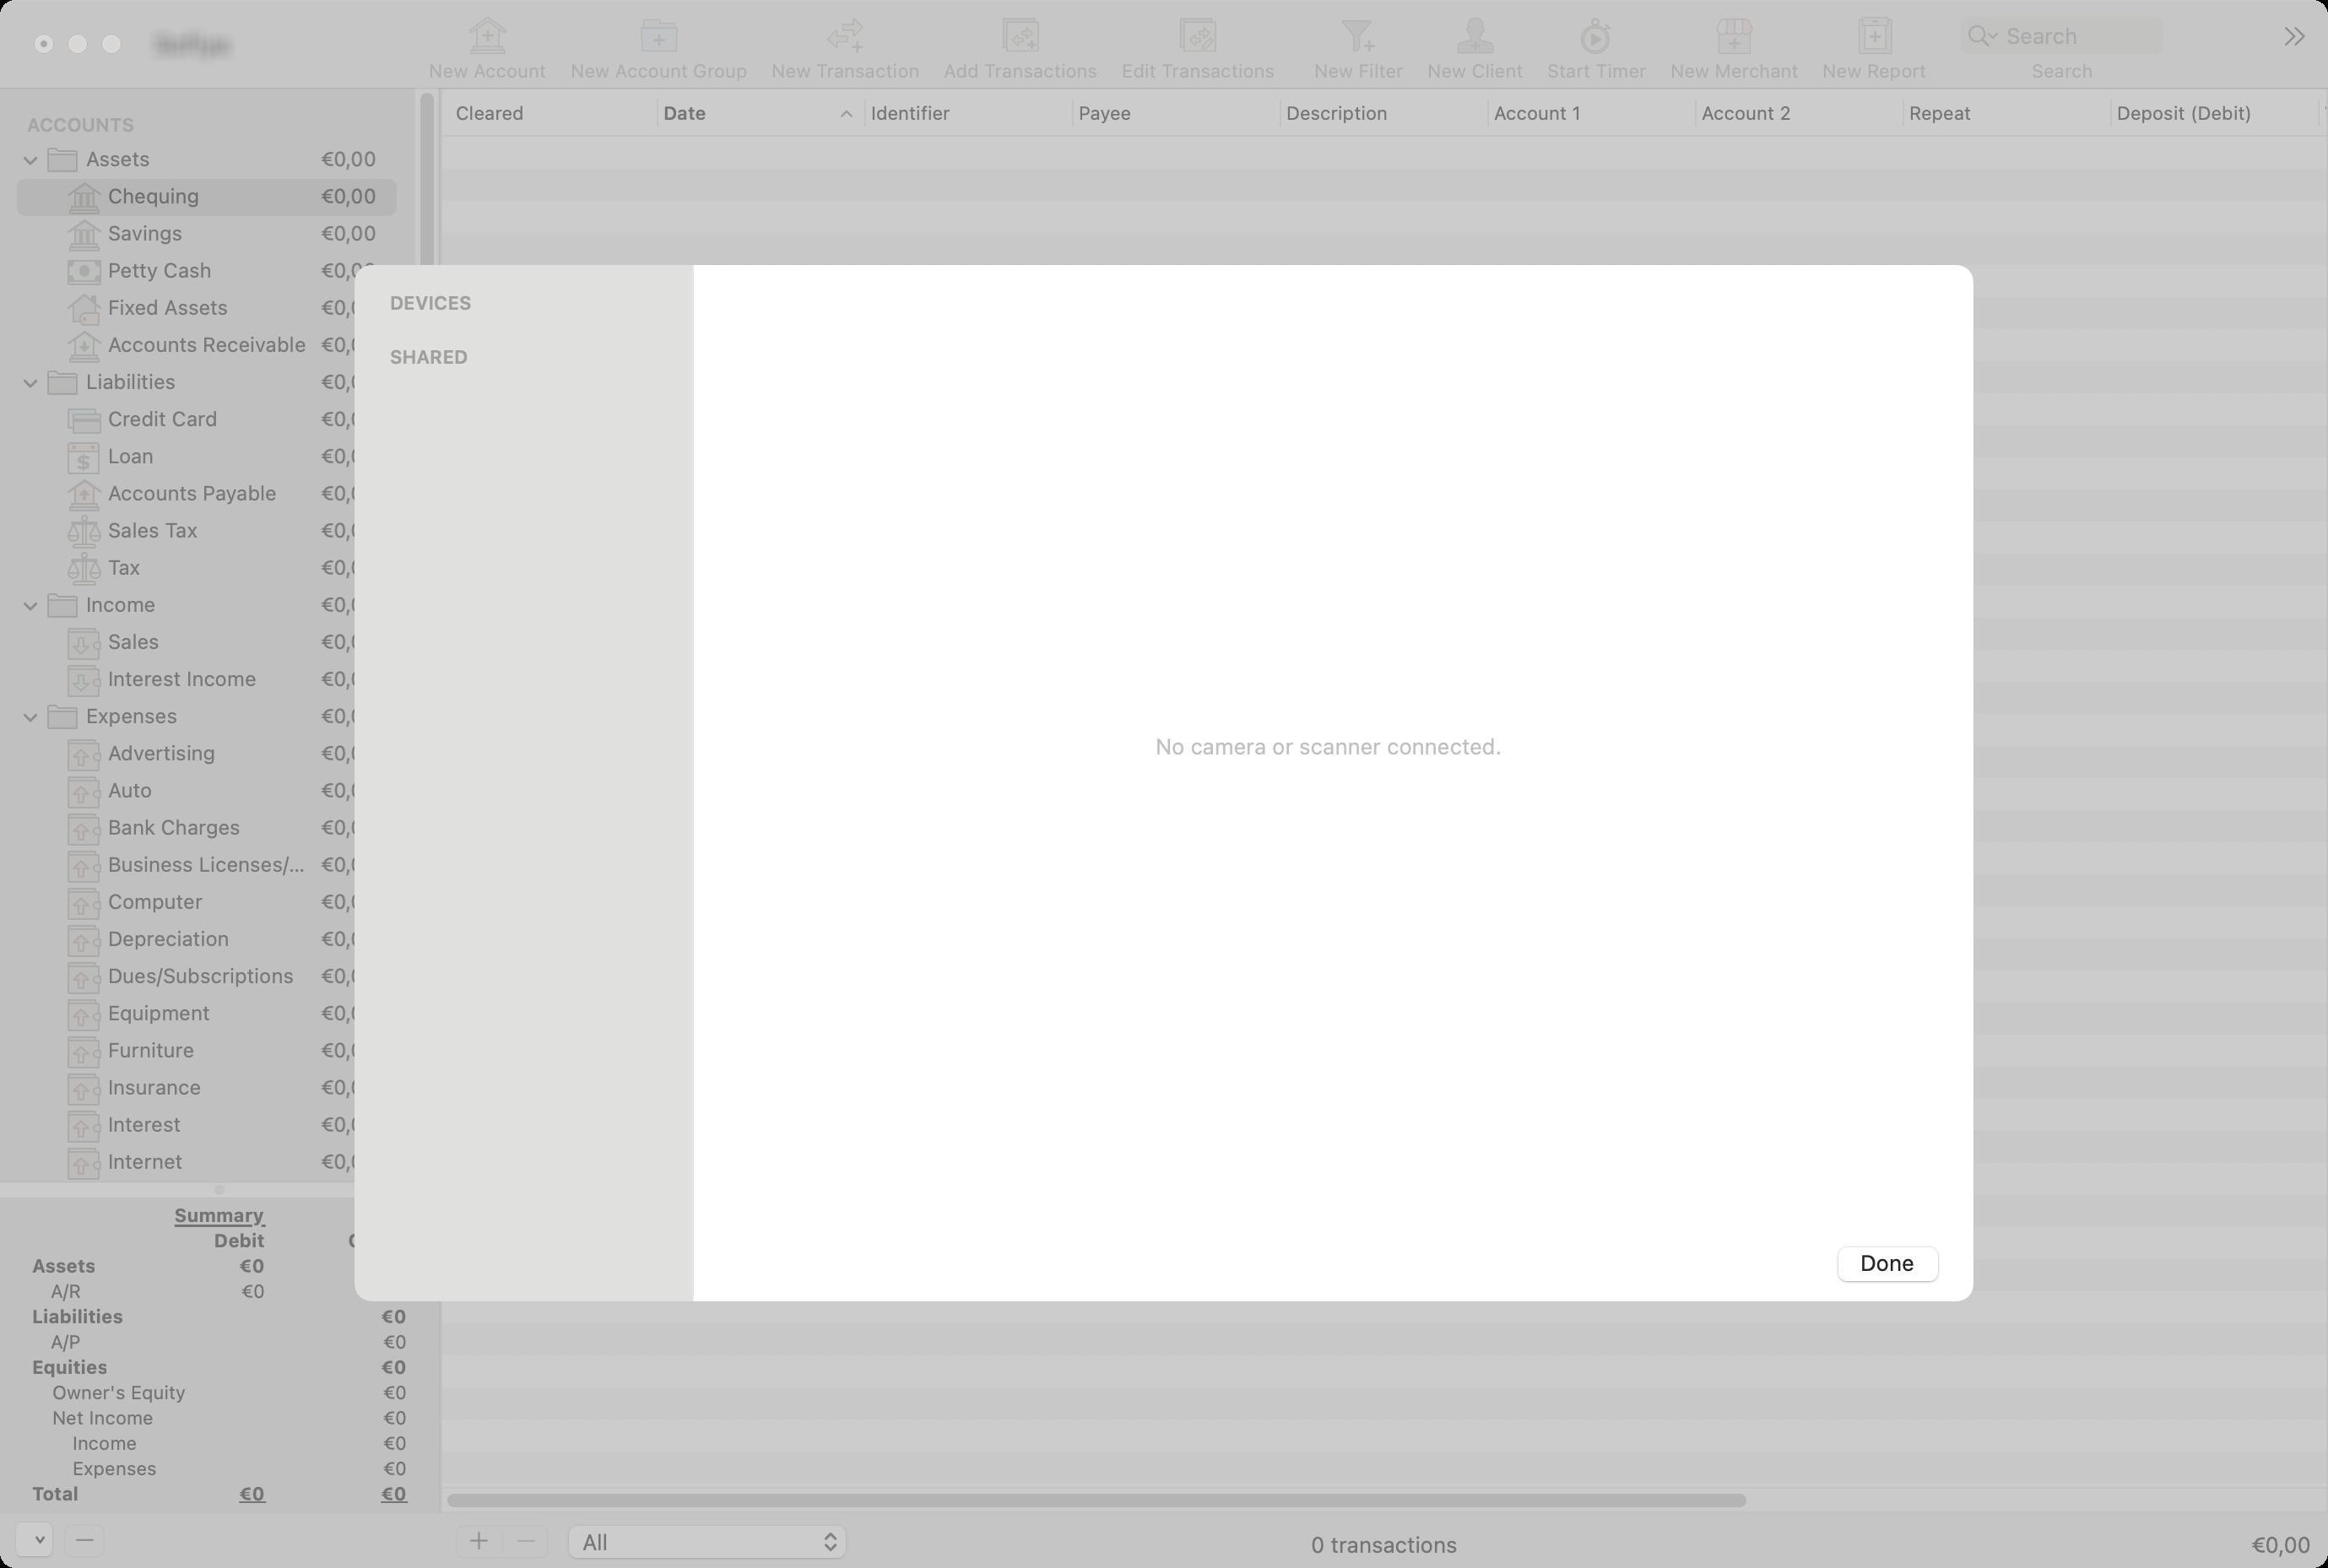
Accessibility tree:
{"name": "[name]", "role": "AXWindow", "description": null, "role_description": "standard window", "value": null, "position": "284.00;55.00", "size": "1379;929", "children": [{"name": "", "role": "AXMenuButton", "description": null, "role_description": "menu button", "value": null, "position": "8.00;901.00", "size": "26;25", "children": []}, {"name": "", "role": "AXButton", "description": "remove", "role_description": "button", "value": null, "position": "37.00;901.00", "size": "26;25", "children": []}, {"name": null, "role": "AXSplitGroup", "description": null, "role_description": "split group", "value": null, "position": "0.00;52.00", "size": "1379;845", "children": [{"name": null, "role": "AXSplitGroup", "description": null, "role_description": "split group", "value": null, "position": "0.00;52.00", "size": "260;845", "children": [{"name": null, "role": "AXScrollArea", "description": null, "role_description": "scroll area", "value": null, "position": "0.00;52.00", "size": "260;648", "children": [{"name": null, "role": "AXOutline", "description": null, "role_description": "outline", "value": null, "position": "0.00;52.00", "size": "245;1493", "children": [{"name": null, "role": "AXRow", "description": null, "role_description": "outline row", "value": null, "position": "0.00;62.00", "size": "245;22", "children": [{"name": null, "role": "AXCell", "description": null, "role_description": "cell", "value": null, "position": "10.00;62.00", "size": "225;22", "children": [{"name": null, "role": "AXStaticText", "description": null, "role_description": "text", "value": "ACCOUNTS", "position": "14.00;62.00", "size": "229;22", "children": []}]}]}, {"name": null, "role": "AXRow", "description": null, "role_description": "outline row", "value": null, "position": "0.00;84.00", "size": "245;22", "children": [{"name": null, "role": "AXCell", "description": null, "role_description": "cell", "value": null, "position": "10.00;84.00", "size": "225;22", "children": [{"name": null, "role": "AXImage", "description": "", "role_description": "image", "value": null, "position": "27.00;85.00", "size": "20;20", "children": []}, {"name": null, "role": "AXStaticText", "description": null, "role_description": "text", "value": "Assets", "position": "49.00;86.50", "size": "138;17", "children": []}, {"name": null, "role": "AXStaticText", "description": null, "role_description": "text", "value": "€0,00", "position": "187.14;86.50", "size": "38;17", "children": []}, {"name": null, "role": "AXDisclosureTriangle", "description": null, "role_description": "disclosure triangle", "value": 1, "position": "12.00;84.00", "size": "13;22", "children": []}]}]}, {"name": null, "role": "AXRow", "description": null, "role_description": "outline row", "value": null, "position": "0.00;106.00", "size": "245;22", "children": [{"name": null, "role": "AXCell", "description": null, "role_description": "cell", "value": null, "position": "10.00;106.00", "size": "225;22", "children": [{"name": null, "role": "AXImage", "description": "Bank", "role_description": "image", "value": null, "position": "40.00;107.00", "size": "20;20", "children": []}, {"name": null, "role": "AXStaticText", "description": null, "role_description": "text", "value": "Chequing", "position": "62.00;108.50", "size": "125;17", "children": []}, {"name": null, "role": "AXStaticText", "description": null, "role_description": "text", "value": "€0,00", "position": "187.14;108.50", "size": "38;17", "children": []}]}]}, {"name": null, "role": "AXRow", "description": null, "role_description": "outline row", "value": null, "position": "0.00;128.00", "size": "245;22", "children": [{"name": null, "role": "AXCell", "description": null, "role_description": "cell", "value": null, "position": "10.00;128.00", "size": "225;22", "children": [{"name": null, "role": "AXImage", "description": "Bank", "role_description": "image", "value": null, "position": "40.00;129.00", "size": "20;20", "children": []}, {"name": null, "role": "AXStaticText", "description": null, "role_description": "text", "value": "Savings", "position": "62.00;130.50", "size": "125;17", "children": []}, {"name": null, "role": "AXStaticText", "description": null, "role_description": "text", "value": "€0,00", "position": "187.14;130.50", "size": "38;17", "children": []}]}]}, {"name": null, "role": "AXRow", "description": null, "role_description": "outline row", "value": null, "position": "0.00;150.00", "size": "245;22", "children": [{"name": null, "role": "AXCell", "description": null, "role_description": "cell", "value": null, "position": "10.00;150.00", "size": "225;22", "children": [{"name": null, "role": "AXImage", "description": "Cash", "role_description": "image", "value": null, "position": "40.00;151.00", "size": "20;20", "children": []}, {"name": null, "role": "AXStaticText", "description": null, "role_description": "text", "value": "Petty Cash", "position": "62.00;152.50", "size": "125;17", "children": []}, {"name": null, "role": "AXStaticText", "description": null, "role_description": "text", "value": "€0,00", "position": "187.14;152.50", "size": "38;17", "children": []}]}]}, {"name": null, "role": "AXRow", "description": null, "role_description": "outline row", "value": null, "position": "0.00;172.00", "size": "245;22", "children": [{"name": null, "role": "AXCell", "description": null, "role_description": "cell", "value": null, "position": "10.00;172.00", "size": "225;22", "children": [{"name": null, "role": "AXImage", "description": "FixedAsset", "role_description": "image", "value": null, "position": "40.00;173.00", "size": "20;20", "children": []}, {"name": null, "role": "AXStaticText", "description": null, "role_description": "text", "value": "Fixed Assets", "position": "62.00;174.50", "size": "125;17", "children": []}, {"name": null, "role": "AXStaticText", "description": null, "role_description": "text", "value": "€0,00", "position": "187.14;174.50", "size": "38;17", "children": []}]}]}, {"name": null, "role": "AXRow", "description": null, "role_description": "outline row", "value": null, "position": "0.00;194.00", "size": "245;22", "children": [{"name": null, "role": "AXCell", "description": null, "role_description": "cell", "value": null, "position": "10.00;194.00", "size": "225;22", "children": [{"name": null, "role": "AXImage", "description": "AccountsReceivable", "role_description": "image", "value": null, "position": "40.00;195.00", "size": "20;20", "children": []}, {"name": null, "role": "AXStaticText", "description": null, "role_description": "text", "value": "Accounts Receivable", "position": "62.00;196.50", "size": "125;17", "children": []}, {"name": null, "role": "AXStaticText", "description": null, "role_description": "text", "value": "€0,00", "position": "187.14;196.50", "size": "38;17", "children": []}]}]}, {"name": null, "role": "AXRow", "description": null, "role_description": "outline row", "value": null, "position": "0.00;216.00", "size": "245;22", "children": [{"name": null, "role": "AXCell", "description": null, "role_description": "cell", "value": null, "position": "10.00;216.00", "size": "225;22", "children": [{"name": null, "role": "AXImage", "description": "", "role_description": "image", "value": null, "position": "27.00;217.00", "size": "20;20", "children": []}, {"name": null, "role": "AXStaticText", "description": null, "role_description": "text", "value": "Liabilities", "position": "49.00;218.50", "size": "138;17", "children": []}, {"name": null, "role": "AXStaticText", "description": null, "role_description": "text", "value": "€0,00", "position": "187.14;218.50", "size": "38;17", "children": []}, {"name": null, "role": "AXDisclosureTriangle", "description": null, "role_description": "disclosure triangle", "value": 1, "position": "12.00;216.00", "size": "13;22", "children": []}]}]}, {"name": null, "role": "AXRow", "description": null, "role_description": "outline row", "value": null, "position": "0.00;238.00", "size": "245;22", "children": [{"name": null, "role": "AXCell", "description": null, "role_description": "cell", "value": null, "position": "10.00;238.00", "size": "225;22", "children": [{"name": null, "role": "AXImage", "description": "CreditCard", "role_description": "image", "value": null, "position": "40.00;239.00", "size": "20;20", "children": []}, {"name": null, "role": "AXStaticText", "description": null, "role_description": "text", "value": "Credit Card", "position": "62.00;240.50", "size": "125;17", "children": []}, {"name": null, "role": "AXStaticText", "description": null, "role_description": "text", "value": "€0,00", "position": "187.14;240.50", "size": "38;17", "children": []}]}]}, {"name": null, "role": "AXRow", "description": null, "role_description": "outline row", "value": null, "position": "0.00;260.00", "size": "245;22", "children": [{"name": null, "role": "AXCell", "description": null, "role_description": "cell", "value": null, "position": "10.00;260.00", "size": "225;22", "children": [{"name": null, "role": "AXImage", "description": "Loan", "role_description": "image", "value": null, "position": "40.00;261.00", "size": "20;20", "children": []}, {"name": null, "role": "AXStaticText", "description": null, "role_description": "text", "value": "Loan", "position": "62.00;262.50", "size": "125;17", "children": []}, {"name": null, "role": "AXStaticText", "description": null, "role_description": "text", "value": "€0,00", "position": "187.14;262.50", "size": "38;17", "children": []}]}]}, {"name": null, "role": "AXRow", "description": null, "role_description": "outline row", "value": null, "position": "0.00;282.00", "size": "245;22", "children": [{"name": null, "role": "AXCell", "description": null, "role_description": "cell", "value": null, "position": "10.00;282.00", "size": "225;22", "children": [{"name": null, "role": "AXImage", "description": "AccountsPayable", "role_description": "image", "value": null, "position": "40.00;283.00", "size": "20;20", "children": []}, {"name": null, "role": "AXStaticText", "description": null, "role_description": "text", "value": "Accounts Payable", "position": "62.00;284.50", "size": "125;17", "children": []}, {"name": null, "role": "AXStaticText", "description": null, "role_description": "text", "value": "€0,00", "position": "187.14;284.50", "size": "38;17", "children": []}]}]}, {"name": null, "role": "AXRow", "description": null, "role_description": "outline row", "value": null, "position": "0.00;304.00", "size": "245;22", "children": [{"name": null, "role": "AXCell", "description": null, "role_description": "cell", "value": null, "position": "10.00;304.00", "size": "225;22", "children": [{"name": null, "role": "AXImage", "description": "Tax", "role_description": "image", "value": null, "position": "40.00;305.00", "size": "20;20", "children": []}, {"name": null, "role": "AXStaticText", "description": null, "role_description": "text", "value": "Sales Tax", "position": "62.00;306.50", "size": "125;17", "children": []}, {"name": null, "role": "AXStaticText", "description": null, "role_description": "text", "value": "€0,00", "position": "187.14;306.50", "size": "38;17", "children": []}]}]}, {"name": null, "role": "AXRow", "description": null, "role_description": "outline row", "value": null, "position": "0.00;326.00", "size": "245;22", "children": [{"name": null, "role": "AXCell", "description": null, "role_description": "cell", "value": null, "position": "10.00;326.00", "size": "225;22", "children": [{"name": null, "role": "AXImage", "description": "Tax", "role_description": "image", "value": null, "position": "40.00;327.00", "size": "20;20", "children": []}, {"name": null, "role": "AXStaticText", "description": null, "role_description": "text", "value": "Tax", "position": "62.00;328.50", "size": "125;17", "children": []}, {"name": null, "role": "AXStaticText", "description": null, "role_description": "text", "value": "€0,00", "position": "187.14;328.50", "size": "38;17", "children": []}]}]}, {"name": null, "role": "AXRow", "description": null, "role_description": "outline row", "value": null, "position": "0.00;348.00", "size": "245;22", "children": [{"name": null, "role": "AXCell", "description": null, "role_description": "cell", "value": null, "position": "10.00;348.00", "size": "225;22", "children": [{"name": null, "role": "AXImage", "description": "", "role_description": "image", "value": null, "position": "27.00;349.00", "size": "20;20", "children": []}, {"name": null, "role": "AXStaticText", "description": null, "role_description": "text", "value": "Income", "position": "49.00;350.50", "size": "138;17", "children": []}, {"name": null, "role": "AXStaticText", "description": null, "role_description": "text", "value": "€0,00", "position": "187.14;350.50", "size": "38;17", "children": []}, {"name": null, "role": "AXDisclosureTriangle", "description": null, "role_description": "disclosure triangle", "value": 1, "position": "12.00;348.00", "size": "13;22", "children": []}]}]}, {"name": null, "role": "AXRow", "description": null, "role_description": "outline row", "value": null, "position": "0.00;370.00", "size": "245;22", "children": [{"name": null, "role": "AXCell", "description": null, "role_description": "cell", "value": null, "position": "10.00;370.00", "size": "225;22", "children": [{"name": null, "role": "AXImage", "description": "Income", "role_description": "image", "value": null, "position": "40.00;371.00", "size": "20;20", "children": []}, {"name": null, "role": "AXStaticText", "description": null, "role_description": "text", "value": "Sales", "position": "62.00;372.50", "size": "125;17", "children": []}, {"name": null, "role": "AXStaticText", "description": null, "role_description": "text", "value": "€0,00", "position": "187.14;372.50", "size": "38;17", "children": []}]}]}, {"name": null, "role": "AXRow", "description": null, "role_description": "outline row", "value": null, "position": "0.00;392.00", "size": "245;22", "children": [{"name": null, "role": "AXCell", "description": null, "role_description": "cell", "value": null, "position": "10.00;392.00", "size": "225;22", "children": [{"name": null, "role": "AXImage", "description": "Income", "role_description": "image", "value": null, "position": "40.00;393.00", "size": "20;20", "children": []}, {"name": null, "role": "AXStaticText", "description": null, "role_description": "text", "value": "Interest Income", "position": "62.00;394.50", "size": "125;17", "children": []}, {"name": null, "role": "AXStaticText", "description": null, "role_description": "text", "value": "€0,00", "position": "187.14;394.50", "size": "38;17", "children": []}]}]}, {"name": null, "role": "AXRow", "description": null, "role_description": "outline row", "value": null, "position": "0.00;414.00", "size": "245;22", "children": [{"name": null, "role": "AXCell", "description": null, "role_description": "cell", "value": null, "position": "10.00;414.00", "size": "225;22", "children": [{"name": null, "role": "AXImage", "description": "", "role_description": "image", "value": null, "position": "27.00;415.00", "size": "20;20", "children": []}, {"name": null, "role": "AXStaticText", "description": null, "role_description": "text", "value": "Expenses", "position": "49.00;416.50", "size": "138;17", "children": []}, {"name": null, "role": "AXStaticText", "description": null, "role_description": "text", "value": "€0,00", "position": "187.14;416.50", "size": "38;17", "children": []}, {"name": null, "role": "AXDisclosureTriangle", "description": null, "role_description": "disclosure triangle", "value": 1, "position": "12.00;414.00", "size": "13;22", "children": []}]}]}, {"name": null, "role": "AXRow", "description": null, "role_description": "outline row", "value": null, "position": "0.00;436.00", "size": "245;22", "children": [{"name": null, "role": "AXCell", "description": null, "role_description": "cell", "value": null, "position": "10.00;436.00", "size": "225;22", "children": [{"name": null, "role": "AXImage", "description": "Expense", "role_description": "image", "value": null, "position": "40.00;437.00", "size": "20;20", "children": []}, {"name": null, "role": "AXStaticText", "description": null, "role_description": "text", "value": "Advertising", "position": "62.00;438.50", "size": "125;17", "children": []}, {"name": null, "role": "AXStaticText", "description": null, "role_description": "text", "value": "€0,00", "position": "187.14;438.50", "size": "38;17", "children": []}]}]}, {"name": null, "role": "AXRow", "description": null, "role_description": "outline row", "value": null, "position": "0.00;458.00", "size": "245;22", "children": [{"name": null, "role": "AXCell", "description": null, "role_description": "cell", "value": null, "position": "10.00;458.00", "size": "225;22", "children": [{"name": null, "role": "AXImage", "description": "Expense", "role_description": "image", "value": null, "position": "40.00;459.00", "size": "20;20", "children": []}, {"name": null, "role": "AXStaticText", "description": null, "role_description": "text", "value": "Auto", "position": "62.00;460.50", "size": "125;17", "children": []}, {"name": null, "role": "AXStaticText", "description": null, "role_description": "text", "value": "€0,00", "position": "187.14;460.50", "size": "38;17", "children": []}]}]}, {"name": null, "role": "AXRow", "description": null, "role_description": "outline row", "value": null, "position": "0.00;480.00", "size": "245;22", "children": [{"name": null, "role": "AXCell", "description": null, "role_description": "cell", "value": null, "position": "10.00;480.00", "size": "225;22", "children": [{"name": null, "role": "AXImage", "description": "Expense", "role_description": "image", "value": null, "position": "40.00;481.00", "size": "20;20", "children": []}, {"name": null, "role": "AXStaticText", "description": null, "role_description": "text", "value": "Bank Charges", "position": "62.00;482.50", "size": "125;17", "children": []}, {"name": null, "role": "AXStaticText", "description": null, "role_description": "text", "value": "€0,00", "position": "187.14;482.50", "size": "38;17", "children": []}]}]}, {"name": null, "role": "AXRow", "description": null, "role_description": "outline row", "value": null, "position": "0.00;502.00", "size": "245;22", "children": [{"name": null, "role": "AXCell", "description": null, "role_description": "cell", "value": null, "position": "10.00;502.00", "size": "225;22", "children": [{"name": null, "role": "AXImage", "description": "Expense", "role_description": "image", "value": null, "position": "40.00;503.00", "size": "20;20", "children": []}, {"name": null, "role": "AXStaticText", "description": null, "role_description": "text", "value": "Business Licenses/Permits", "position": "62.00;504.50", "size": "125;17", "children": []}, {"name": null, "role": "AXStaticText", "description": null, "role_description": "text", "value": "€0,00", "position": "187.14;504.50", "size": "38;17", "children": []}]}]}, {"name": null, "role": "AXRow", "description": null, "role_description": "outline row", "value": null, "position": "0.00;524.00", "size": "245;22", "children": [{"name": null, "role": "AXCell", "description": null, "role_description": "cell", "value": null, "position": "10.00;524.00", "size": "225;22", "children": [{"name": null, "role": "AXImage", "description": "Expense", "role_description": "image", "value": null, "position": "40.00;525.00", "size": "20;20", "children": []}, {"name": null, "role": "AXStaticText", "description": null, "role_description": "text", "value": "Computer", "position": "62.00;526.50", "size": "125;17", "children": []}, {"name": null, "role": "AXStaticText", "description": null, "role_description": "text", "value": "€0,00", "position": "187.14;526.50", "size": "38;17", "children": []}]}]}, {"name": null, "role": "AXRow", "description": null, "role_description": "outline row", "value": null, "position": "0.00;546.00", "size": "245;22", "children": [{"name": null, "role": "AXCell", "description": null, "role_description": "cell", "value": null, "position": "10.00;546.00", "size": "225;22", "children": [{"name": null, "role": "AXImage", "description": "Expense", "role_description": "image", "value": null, "position": "40.00;547.00", "size": "20;20", "children": []}, {"name": null, "role": "AXStaticText", "description": null, "role_description": "text", "value": "Depreciation", "position": "62.00;548.50", "size": "125;17", "children": []}, {"name": null, "role": "AXStaticText", "description": null, "role_description": "text", "value": "€0,00", "position": "187.14;548.50", "size": "38;17", "children": []}]}]}, {"name": null, "role": "AXRow", "description": null, "role_description": "outline row", "value": null, "position": "0.00;568.00", "size": "245;22", "children": [{"name": null, "role": "AXCell", "description": null, "role_description": "cell", "value": null, "position": "10.00;568.00", "size": "225;22", "children": [{"name": null, "role": "AXImage", "description": "Expense", "role_description": "image", "value": null, "position": "40.00;569.00", "size": "20;20", "children": []}, {"name": null, "role": "AXStaticText", "description": null, "role_description": "text", "value": "Dues/Subscriptions", "position": "62.00;570.50", "size": "125;17", "children": []}, {"name": null, "role": "AXStaticText", "description": null, "role_description": "text", "value": "€0,00", "position": "187.14;570.50", "size": "38;17", "children": []}]}]}, {"name": null, "role": "AXRow", "description": null, "role_description": "outline row", "value": null, "position": "0.00;590.00", "size": "245;22", "children": [{"name": null, "role": "AXCell", "description": null, "role_description": "cell", "value": null, "position": "10.00;590.00", "size": "225;22", "children": [{"name": null, "role": "AXImage", "description": "Expense", "role_description": "image", "value": null, "position": "40.00;591.00", "size": "20;20", "children": []}, {"name": null, "role": "AXStaticText", "description": null, "role_description": "text", "value": "Equipment", "position": "62.00;592.50", "size": "125;17", "children": []}, {"name": null, "role": "AXStaticText", "description": null, "role_description": "text", "value": "€0,00", "position": "187.14;592.50", "size": "38;17", "children": []}]}]}, {"name": null, "role": "AXRow", "description": null, "role_description": "outline row", "value": null, "position": "0.00;612.00", "size": "245;22", "children": [{"name": null, "role": "AXCell", "description": null, "role_description": "cell", "value": null, "position": "10.00;612.00", "size": "225;22", "children": [{"name": null, "role": "AXImage", "description": "Expense", "role_description": "image", "value": null, "position": "40.00;613.00", "size": "20;20", "children": []}, {"name": null, "role": "AXStaticText", "description": null, "role_description": "text", "value": "Furniture", "position": "62.00;614.50", "size": "125;17", "children": []}, {"name": null, "role": "AXStaticText", "description": null, "role_description": "text", "value": "€0,00", "position": "187.14;614.50", "size": "38;17", "children": []}]}]}, {"name": null, "role": "AXRow", "description": null, "role_description": "outline row", "value": null, "position": "0.00;634.00", "size": "245;22", "children": [{"name": null, "role": "AXCell", "description": null, "role_description": "cell", "value": null, "position": "10.00;634.00", "size": "225;22", "children": [{"name": null, "role": "AXImage", "description": "Expense", "role_description": "image", "value": null, "position": "40.00;635.00", "size": "20;20", "children": []}, {"name": null, "role": "AXStaticText", "description": null, "role_description": "text", "value": "Insurance", "position": "62.00;636.50", "size": "125;17", "children": []}, {"name": null, "role": "AXStaticText", "description": null, "role_description": "text", "value": "€0,00", "position": "187.14;636.50", "size": "38;17", "children": []}]}]}, {"name": null, "role": "AXRow", "description": null, "role_description": "outline row", "value": null, "position": "0.00;656.00", "size": "245;22", "children": [{"name": null, "role": "AXCell", "description": null, "role_description": "cell", "value": null, "position": "10.00;656.00", "size": "225;22", "children": [{"name": null, "role": "AXImage", "description": "Expense", "role_description": "image", "value": null, "position": "40.00;657.00", "size": "20;20", "children": []}, {"name": null, "role": "AXStaticText", "description": null, "role_description": "text", "value": "Interest", "position": "62.00;658.50", "size": "125;17", "children": []}, {"name": null, "role": "AXStaticText", "description": null, "role_description": "text", "value": "€0,00", "position": "187.14;658.50", "size": "38;17", "children": []}]}]}, {"name": null, "role": "AXRow", "description": null, "role_description": "outline row", "value": null, "position": "0.00;678.00", "size": "245;22", "children": [{"name": null, "role": "AXCell", "description": null, "role_description": "cell", "value": null, "position": "10.00;678.00", "size": "225;22", "children": [{"name": null, "role": "AXImage", "description": "Expense", "role_description": "image", "value": null, "position": "40.00;679.00", "size": "20;20", "children": []}, {"name": null, "role": "AXStaticText", "description": null, "role_description": "text", "value": "Internet", "position": "62.00;680.50", "size": "125;17", "children": []}, {"name": null, "role": "AXStaticText", "description": null, "role_description": "text", "value": "€0,00", "position": "187.14;680.50", "size": "38;17", "children": []}]}]}, {"name": null, "role": "AXRow", "description": null, "role_description": "outline row", "value": null, "position": "0.00;700.00", "size": "245;22", "children": [{"name": null, "role": "AXCell", "description": null, "role_description": "cell", "value": null, "position": "10.00;700.00", "size": "225;22", "children": [{"name": null, "role": "AXImage", "description": "Expense", "role_description": "image", "value": null, "position": "40.00;701.00", "size": "20;20", "children": []}, {"name": null, "role": "AXStaticText", "description": null, "role_description": "text", "value": "Meals/Entertainment", "position": "62.00;702.50", "size": "125;17", "children": []}, {"name": null, "role": "AXStaticText", "description": null, "role_description": "text", "value": "€0,00", "position": "187.14;702.50", "size": "38;17", "children": []}]}]}, {"name": null, "role": "AXRow", "description": null, "role_description": "outline row", "value": null, "position": "0.00;722.00", "size": "245;22", "children": [{"name": null, "role": "AXCell", "description": null, "role_description": "cell", "value": null, "position": "10.00;722.00", "size": "225;22", "children": [{"name": null, "role": "AXImage", "description": "Expense", "role_description": "image", "value": null, "position": "40.00;723.00", "size": "20;20", "children": []}, {"name": null, "role": "AXStaticText", "description": null, "role_description": "text", "value": "Mileage", "position": "62.00;724.50", "size": "125;17", "children": []}, {"name": null, "role": "AXStaticText", "description": null, "role_description": "text", "value": "€0,00", "position": "187.14;724.50", "size": "38;17", "children": []}]}]}, {"name": null, "role": "AXRow", "description": null, "role_description": "outline row", "value": null, "position": "0.00;744.00", "size": "245;22", "children": [{"name": null, "role": "AXCell", "description": null, "role_description": "cell", "value": null, "position": "10.00;744.00", "size": "225;22", "children": [{"name": null, "role": "AXImage", "description": "Expense", "role_description": "image", "value": null, "position": "40.00;745.00", "size": "20;20", "children": []}, {"name": null, "role": "AXStaticText", "description": null, "role_description": "text", "value": "Office Supplies", "position": "62.00;746.50", "size": "125;17", "children": []}, {"name": null, "role": "AXStaticText", "description": null, "role_description": "text", "value": "€0,00", "position": "187.14;746.50", "size": "38;17", "children": []}]}]}, {"name": null, "role": "AXRow", "description": null, "role_description": "outline row", "value": null, "position": "0.00;766.00", "size": "245;22", "children": [{"name": null, "role": "AXCell", "description": null, "role_description": "cell", "value": null, "position": "10.00;766.00", "size": "225;22", "children": [{"name": null, "role": "AXImage", "description": "Expense", "role_description": "image", "value": null, "position": "40.00;767.00", "size": "20;20", "children": []}, {"name": null, "role": "AXStaticText", "description": null, "role_description": "text", "value": "Phone", "position": "62.00;768.50", "size": "125;17", "children": []}, {"name": null, "role": "AXStaticText", "description": null, "role_description": "text", "value": "€0,00", "position": "187.14;768.50", "size": "38;17", "children": []}]}]}, {"name": null, "role": "AXRow", "description": null, "role_description": "outline row", "value": null, "position": "0.00;788.00", "size": "245;22", "children": [{"name": null, "role": "AXCell", "description": null, "role_description": "cell", "value": null, "position": "10.00;788.00", "size": "225;22", "children": [{"name": null, "role": "AXImage", "description": "Expense", "role_description": "image", "value": null, "position": "40.00;789.00", "size": "20;20", "children": []}, {"name": null, "role": "AXStaticText", "description": null, "role_description": "text", "value": "Postage/Shipping", "position": "62.00;790.50", "size": "125;17", "children": []}, {"name": null, "role": "AXStaticText", "description": null, "role_description": "text", "value": "€0,00", "position": "187.14;790.50", "size": "38;17", "children": []}]}]}, {"name": null, "role": "AXRow", "description": null, "role_description": "outline row", "value": null, "position": "0.00;810.00", "size": "245;22", "children": [{"name": null, "role": "AXCell", "description": null, "role_description": "cell", "value": null, "position": "10.00;810.00", "size": "225;22", "children": [{"name": null, "role": "AXImage", "description": "Expense", "role_description": "image", "value": null, "position": "40.00;811.00", "size": "20;20", "children": []}, {"name": null, "role": "AXStaticText", "description": null, "role_description": "text", "value": "Professional Fees", "position": "62.00;812.50", "size": "125;17", "children": []}, {"name": null, "role": "AXStaticText", "description": null, "role_description": "text", "value": "€0,00", "position": "187.14;812.50", "size": "38;17", "children": []}]}]}, {"name": null, "role": "AXRow", "description": null, "role_description": "outline row", "value": null, "position": "0.00;832.00", "size": "245;22", "children": [{"name": null, "role": "AXCell", "description": null, "role_description": "cell", "value": null, "position": "10.00;832.00", "size": "225;22", "children": [{"name": null, "role": "AXImage", "description": "Expense", "role_description": "image", "value": null, "position": "40.00;833.00", "size": "20;20", "children": []}, {"name": null, "role": "AXStaticText", "description": null, "role_description": "text", "value": "Rent", "position": "62.00;834.50", "size": "125;17", "children": []}, {"name": null, "role": "AXStaticText", "description": null, "role_description": "text", "value": "€0,00", "position": "187.14;834.50", "size": "38;17", "children": []}]}]}, {"name": null, "role": "AXRow", "description": null, "role_description": "outline row", "value": null, "position": "0.00;854.00", "size": "245;22", "children": [{"name": null, "role": "AXCell", "description": null, "role_description": "cell", "value": null, "position": "10.00;854.00", "size": "225;22", "children": [{"name": null, "role": "AXImage", "description": "Expense", "role_description": "image", "value": null, "position": "40.00;855.00", "size": "20;20", "children": []}, {"name": null, "role": "AXStaticText", "description": null, "role_description": "text", "value": "Repairs/Maintenance", "position": "62.00;856.50", "size": "125;17", "children": []}, {"name": null, "role": "AXStaticText", "description": null, "role_description": "text", "value": "€0,00", "position": "187.14;856.50", "size": "38;17", "children": []}]}]}, {"name": null, "role": "AXRow", "description": null, "role_description": "outline row", "value": null, "position": "0.00;876.00", "size": "245;22", "children": [{"name": null, "role": "AXCell", "description": null, "role_description": "cell", "value": null, "position": "10.00;876.00", "size": "225;22", "children": [{"name": null, "role": "AXImage", "description": "Expense", "role_description": "image", "value": null, "position": "40.00;877.00", "size": "20;20", "children": []}, {"name": null, "role": "AXStaticText", "description": null, "role_description": "text", "value": "Salaries", "position": "62.00;878.50", "size": "125;17", "children": []}, {"name": null, "role": "AXStaticText", "description": null, "role_description": "text", "value": "€0,00", "position": "187.14;878.50", "size": "38;17", "children": []}]}]}, {"name": null, "role": "AXRow", "description": null, "role_description": "outline row", "value": null, "position": "0.00;898.00", "size": "245;22", "children": [{"name": null, "role": "AXCell", "description": null, "role_description": "cell", "value": null, "position": "10.00;898.00", "size": "225;22", "children": [{"name": null, "role": "AXImage", "description": "Expense", "role_description": "image", "value": null, "position": "40.00;899.00", "size": "20;20", "children": []}, {"name": null, "role": "AXStaticText", "description": null, "role_description": "text", "value": "Travel", "position": "62.00;900.50", "size": "125;17", "children": []}, {"name": null, "role": "AXStaticText", "description": null, "role_description": "text", "value": "€0,00", "position": "187.14;900.50", "size": "38;17", "children": []}]}]}, {"name": null, "role": "AXRow", "description": null, "role_description": "outline row", "value": null, "position": "0.00;920.00", "size": "245;22", "children": [{"name": null, "role": "AXCell", "description": null, "role_description": "cell", "value": null, "position": "10.00;920.00", "size": "225;22", "children": [{"name": null, "role": "AXImage", "description": "Expense", "role_description": "image", "value": null, "position": "40.00;921.00", "size": "20;20", "children": []}, {"name": null, "role": "AXStaticText", "description": null, "role_description": "text", "value": "Utilities", "position": "62.00;922.50", "size": "125;17", "children": []}, {"name": null, "role": "AXStaticText", "description": null, "role_description": "text", "value": "€0,00", "position": "187.14;922.50", "size": "38;17", "children": []}]}]}, {"name": null, "role": "AXRow", "description": null, "role_description": "outline row", "value": null, "position": "0.00;942.00", "size": "245;22", "children": [{"name": null, "role": "AXCell", "description": null, "role_description": "cell", "value": null, "position": "10.00;942.00", "size": "225;22", "children": [{"name": null, "role": "AXImage", "description": "", "role_description": "image", "value": null, "position": "27.00;943.00", "size": "20;20", "children": []}, {"name": null, "role": "AXStaticText", "description": null, "role_description": "text", "value": "Equity", "position": "49.00;944.50", "size": "138;17", "children": []}, {"name": null, "role": "AXStaticText", "description": null, "role_description": "text", "value": "€0,00", "position": "187.14;944.50", "size": "38;17", "children": []}, {"name": null, "role": "AXDisclosureTriangle", "description": null, "role_description": "disclosure triangle", "value": 1, "position": "12.00;942.00", "size": "13;22", "children": []}]}]}, {"name": null, "role": "AXRow", "description": null, "role_description": "outline row", "value": null, "position": "0.00;964.00", "size": "245;22", "children": [{"name": null, "role": "AXCell", "description": null, "role_description": "cell", "value": null, "position": "10.00;964.00", "size": "225;22", "children": [{"name": null, "role": "AXImage", "description": "Equity", "role_description": "image", "value": null, "position": "40.00;965.00", "size": "20;20", "children": []}, {"name": null, "role": "AXStaticText", "description": null, "role_description": "text", "value": "Opening Balance", "position": "62.00;966.50", "size": "125;17", "children": []}, {"name": null, "role": "AXStaticText", "description": null, "role_description": "text", "value": "€0,00", "position": "187.14;966.50", "size": "38;17", "children": []}]}]}, {"name": null, "role": "AXRow", "description": null, "role_description": "outline row", "value": null, "position": "0.00;986.00", "size": "245;22", "children": [{"name": null, "role": "AXCell", "description": null, "role_description": "cell", "value": null, "position": "10.00;986.00", "size": "225;22", "children": [{"name": null, "role": "AXImage", "description": "Equity", "role_description": "image", "value": null, "position": "40.00;987.00", "size": "20;20", "children": []}, {"name": null, "role": "AXStaticText", "description": null, "role_description": "text", "value": "Owner's Draw", "position": "62.00;988.50", "size": "125;17", "children": []}, {"name": null, "role": "AXStaticText", "description": null, "role_description": "text", "value": "€0,00", "position": "187.14;988.50", "size": "38;17", "children": []}]}]}, {"name": null, "role": "AXRow", "description": null, "role_description": "outline row", "value": null, "position": "0.00;1008.00", "size": "245;22", "children": [{"name": null, "role": "AXCell", "description": null, "role_description": "cell", "value": null, "position": "10.00;1008.00", "size": "225;22", "children": [{"name": null, "role": "AXImage", "description": "Equity", "role_description": "image", "value": null, "position": "40.00;1009.00", "size": "20;20", "children": []}, {"name": null, "role": "AXStaticText", "description": null, "role_description": "text", "value": "Owner's Equity", "position": "62.00;1010.50", "size": "125;17", "children": []}, {"name": null, "role": "AXStaticText", "description": null, "role_description": "text", "value": "€0,00", "position": "187.14;1010.50", "size": "38;17", "children": []}]}]}, {"name": null, "role": "AXRow", "description": null, "role_description": "outline row", "value": null, "position": "0.00;1043.00", "size": "245;22", "children": [{"name": null, "role": "AXCell", "description": null, "role_description": "cell", "value": null, "position": "10.00;1043.00", "size": "225;22", "children": [{"name": null, "role": "AXStaticText", "description": null, "role_description": "text", "value": "FILTERS", "position": "14.00;1043.00", "size": "229;22", "children": []}]}]}, {"name": null, "role": "AXRow", "description": null, "role_description": "outline row", "value": null, "position": "0.00;1065.00", "size": "245;22", "children": [{"name": null, "role": "AXCell", "description": null, "role_description": "cell", "value": null, "position": "10.00;1065.00", "size": "225;22", "children": [{"name": null, "role": "AXImage", "description": "Filter", "role_description": "image", "value": null, "position": "27.00;1066.00", "size": "20;20", "children": []}, {"name": null, "role": "AXStaticText", "description": null, "role_description": "text", "value": "All", "position": "49.00;1067.50", "size": "138;17", "children": []}, {"name": null, "role": "AXStaticText", "description": null, "role_description": "text", "value": "€0,00", "position": "187.14;1067.50", "size": "38;17", "children": []}]}]}, {"name": null, "role": "AXRow", "description": null, "role_description": "outline row", "value": null, "position": "0.00;1087.00", "size": "245;22", "children": [{"name": null, "role": "AXCell", "description": null, "role_description": "cell", "value": null, "position": "10.00;1087.00", "size": "225;22", "children": [{"name": null, "role": "AXImage", "description": "Filter", "role_description": "image", "value": null, "position": "27.00;1088.00", "size": "20;20", "children": []}, {"name": null, "role": "AXStaticText", "description": null, "role_description": "text", "value": "Recent", "position": "49.00;1089.50", "size": "138;17", "children": []}, {"name": null, "role": "AXStaticText", "description": null, "role_description": "text", "value": "€0,00", "position": "187.14;1089.50", "size": "38;17", "children": []}]}]}, {"name": null, "role": "AXRow", "description": null, "role_description": "outline row", "value": null, "position": "0.00;1109.00", "size": "245;22", "children": [{"name": null, "role": "AXCell", "description": null, "role_description": "cell", "value": null, "position": "10.00;1109.00", "size": "225;22", "children": [{"name": null, "role": "AXImage", "description": "Filter", "role_description": "image", "value": null, "position": "27.00;1110.00", "size": "20;20", "children": []}, {"name": null, "role": "AXStaticText", "description": null, "role_description": "text", "value": "Recently Modified", "position": "49.00;1111.50", "size": "138;17", "children": []}, {"name": null, "role": "AXStaticText", "description": null, "role_description": "text", "value": "€0,00", "position": "187.14;1111.50", "size": "38;17", "children": []}]}]}, {"name": null, "role": "AXRow", "description": null, "role_description": "outline row", "value": null, "position": "0.00;1131.00", "size": "245;22", "children": [{"name": null, "role": "AXCell", "description": null, "role_description": "cell", "value": null, "position": "10.00;1131.00", "size": "225;22", "children": [{"name": null, "role": "AXImage", "description": "Filter", "role_description": "image", "value": null, "position": "27.00;1132.00", "size": "20;20", "children": []}, {"name": null, "role": "AXStaticText", "description": null, "role_description": "text", "value": "Repeating", "position": "49.00;1133.50", "size": "138;17", "children": []}, {"name": null, "role": "AXStaticText", "description": null, "role_description": "text", "value": "€0,00", "position": "187.14;1133.50", "size": "38;17", "children": []}]}]}, {"name": null, "role": "AXRow", "description": null, "role_description": "outline row", "value": null, "position": "0.00;1166.00", "size": "245;22", "children": [{"name": null, "role": "AXCell", "description": null, "role_description": "cell", "value": null, "position": "10.00;1166.00", "size": "225;22", "children": [{"name": null, "role": "AXStaticText", "description": null, "role_description": "text", "value": "CLIENTS", "position": "14.00;1166.00", "size": "229;22", "children": []}]}]}, {"name": null, "role": "AXRow", "description": null, "role_description": "outline row", "value": null, "position": "0.00;1201.00", "size": "245;22", "children": [{"name": null, "role": "AXCell", "description": null, "role_description": "cell", "value": null, "position": "10.00;1201.00", "size": "225;22", "children": [{"name": null, "role": "AXStaticText", "description": null, "role_description": "text", "value": "MERCHANTS", "position": "14.00;1201.00", "size": "229;22", "children": []}]}]}, {"name": null, "role": "AXRow", "description": null, "role_description": "outline row", "value": null, "position": "0.00;1236.00", "size": "245;22", "children": [{"name": null, "role": "AXCell", "description": null, "role_description": "cell", "value": null, "position": "10.00;1236.00", "size": "225;22", "children": [{"name": null, "role": "AXStaticText", "description": null, "role_description": "text", "value": "REPORTS", "position": "14.00;1236.00", "size": "229;22", "children": []}]}]}, {"name": null, "role": "AXRow", "description": null, "role_description": "outline row", "value": null, "position": "0.00;1258.00", "size": "245;22", "children": [{"name": null, "role": "AXCell", "description": null, "role_description": "cell", "value": null, "position": "10.00;1258.00", "size": "225;22", "children": [{"name": null, "role": "AXImage", "description": "Report", "role_description": "image", "value": null, "position": "27.00;1259.00", "size": "20;20", "children": []}, {"name": null, "role": "AXStaticText", "description": null, "role_description": "text", "value": "Balance Sheet", "position": "49.00;1260.50", "size": "171;17", "children": []}, {"name": null, "role": "AXStaticText", "description": null, "role_description": "text", "value": "", "position": "220.00;1260.50", "size": "5;17", "children": []}]}]}, {"name": null, "role": "AXRow", "description": null, "role_description": "outline row", "value": null, "position": "0.00;1280.00", "size": "245;22", "children": [{"name": null, "role": "AXCell", "description": null, "role_description": "cell", "value": null, "position": "10.00;1280.00", "size": "225;22", "children": [{"name": null, "role": "AXImage", "description": "Report", "role_description": "image", "value": null, "position": "27.00;1281.00", "size": "20;20", "children": []}, {"name": null, "role": "AXStaticText", "description": null, "role_description": "text", "value": "Income", "position": "49.00;1282.50", "size": "171;17", "children": []}, {"name": null, "role": "AXStaticText", "description": null, "role_description": "text", "value": "", "position": "220.00;1282.50", "size": "5;17", "children": []}]}]}, {"name": null, "role": "AXRow", "description": null, "role_description": "outline row", "value": null, "position": "0.00;1302.00", "size": "245;22", "children": [{"name": null, "role": "AXCell", "description": null, "role_description": "cell", "value": null, "position": "10.00;1302.00", "size": "225;22", "children": [{"name": null, "role": "AXImage", "description": "Report", "role_description": "image", "value": null, "position": "27.00;1303.00", "size": "20;20", "children": []}, {"name": null, "role": "AXStaticText", "description": null, "role_description": "text", "value": "Cash Flow", "position": "49.00;1304.50", "size": "171;17", "children": []}, {"name": null, "role": "AXStaticText", "description": null, "role_description": "text", "value": "", "position": "220.00;1304.50", "size": "5;17", "children": []}]}]}, {"name": null, "role": "AXRow", "description": null, "role_description": "outline row", "value": null, "position": "0.00;1324.00", "size": "245;22", "children": [{"name": null, "role": "AXCell", "description": null, "role_description": "cell", "value": null, "position": "10.00;1324.00", "size": "225;22", "children": [{"name": null, "role": "AXImage", "description": "Report", "role_description": "image", "value": null, "position": "27.00;1325.00", "size": "20;20", "children": []}, {"name": null, "role": "AXStaticText", "description": null, "role_description": "text", "value": "Equity", "position": "49.00;1326.50", "size": "171;17", "children": []}, {"name": null, "role": "AXStaticText", "description": null, "role_description": "text", "value": "", "position": "220.00;1326.50", "size": "5;17", "children": []}]}]}, {"name": null, "role": "AXRow", "description": null, "role_description": "outline row", "value": null, "position": "0.00;1346.00", "size": "245;22", "children": [{"name": null, "role": "AXCell", "description": null, "role_description": "cell", "value": null, "position": "10.00;1346.00", "size": "225;22", "children": [{"name": null, "role": "AXImage", "description": "Report", "role_description": "image", "value": null, "position": "27.00;1347.00", "size": "20;20", "children": []}, {"name": null, "role": "AXStaticText", "description": null, "role_description": "text", "value": "Trial Balance", "position": "49.00;1348.50", "size": "171;17", "children": []}, {"name": null, "role": "AXStaticText", "description": null, "role_description": "text", "value": "", "position": "220.00;1348.50", "size": "5;17", "children": []}]}]}, {"name": null, "role": "AXRow", "description": null, "role_description": "outline row", "value": null, "position": "0.00;1381.00", "size": "245;22", "children": [{"name": null, "role": "AXCell", "description": null, "role_description": "cell", "value": null, "position": "10.00;1381.00", "size": "225;22", "children": [{"name": null, "role": "AXStaticText", "description": null, "role_description": "text", "value": "MANAGE", "position": "14.00;1381.00", "size": "229;22", "children": []}]}]}, {"name": null, "role": "AXRow", "description": null, "role_description": "outline row", "value": null, "position": "0.00;1403.00", "size": "245;22", "children": [{"name": null, "role": "AXCell", "description": null, "role_description": "cell", "value": null, "position": "10.00;1403.00", "size": "225;22", "children": [{"name": null, "role": "AXImage", "description": "Autofill", "role_description": "image", "value": null, "position": "27.00;1404.00", "size": "20;20", "children": []}, {"name": null, "role": "AXStaticText", "description": null, "role_description": "text", "value": "Autofill", "position": "49.00;1405.50", "size": "153;17", "children": []}, {"name": null, "role": "AXStaticText", "description": null, "role_description": "text", "value": "Off", "position": "202.06;1405.50", "size": "23;17", "children": []}]}]}, {"name": null, "role": "AXRow", "description": null, "role_description": "outline row", "value": null, "position": "0.00;1425.00", "size": "245;22", "children": [{"name": null, "role": "AXCell", "description": null, "role_description": "cell", "value": null, "position": "10.00;1425.00", "size": "225;22", "children": [{"name": null, "role": "AXImage", "description": "Budget", "role_description": "image", "value": null, "position": "27.00;1426.00", "size": "20;20", "children": []}, {"name": null, "role": "AXStaticText", "description": null, "role_description": "text", "value": "Budget", "position": "49.00;1427.50", "size": "153;17", "children": []}, {"name": null, "role": "AXStaticText", "description": null, "role_description": "text", "value": "Off", "position": "202.06;1427.50", "size": "23;17", "children": []}]}]}, {"name": null, "role": "AXRow", "description": null, "role_description": "outline row", "value": null, "position": "0.00;1447.00", "size": "245;22", "children": [{"name": null, "role": "AXCell", "description": null, "role_description": "cell", "value": null, "position": "10.00;1447.00", "size": "225;22", "children": [{"name": null, "role": "AXImage", "description": "Fields", "role_description": "image", "value": null, "position": "27.00;1448.00", "size": "20;20", "children": []}, {"name": null, "role": "AXStaticText", "description": null, "role_description": "text", "value": "Fields", "position": "49.00;1449.50", "size": "158;17", "children": []}, {"name": null, "role": "AXStaticText", "description": null, "role_description": "text", "value": "18", "position": "206.77;1449.50", "size": "18;17", "children": []}]}]}, {"name": null, "role": "AXRow", "description": null, "role_description": "outline row", "value": null, "position": "0.00;1469.00", "size": "245;22", "children": [{"name": null, "role": "AXCell", "description": null, "role_description": "cell", "value": null, "position": "10.00;1469.00", "size": "225;22", "children": [{"name": null, "role": "AXImage", "description": "Repeats", "role_description": "image", "value": null, "position": "27.00;1470.00", "size": "20;20", "children": []}, {"name": null, "role": "AXStaticText", "description": null, "role_description": "text", "value": "Repeats", "position": "49.00;1471.50", "size": "163;17", "children": []}, {"name": null, "role": "AXStaticText", "description": null, "role_description": "text", "value": "0", "position": "212.44;1471.50", "size": "13;17", "children": []}]}]}, {"name": null, "role": "AXRow", "description": null, "role_description": "outline row", "value": null, "position": "0.00;1491.00", "size": "245;22", "children": [{"name": null, "role": "AXCell", "description": null, "role_description": "cell", "value": null, "position": "10.00;1491.00", "size": "225;22", "children": [{"name": null, "role": "AXImage", "description": "Units", "role_description": "image", "value": null, "position": "27.00;1492.00", "size": "20;20", "children": []}, {"name": null, "role": "AXStaticText", "description": null, "role_description": "text", "value": "Units", "position": "49.00;1493.50", "size": "152;17", "children": []}, {"name": null, "role": "AXStaticText", "description": null, "role_description": "text", "value": "161", "position": "201.23;1493.50", "size": "24;17", "children": []}]}]}, {"name": null, "role": "AXRow", "description": null, "role_description": "outline row", "value": null, "position": "0.00;1513.00", "size": "245;22", "children": [{"name": null, "role": "AXCell", "description": null, "role_description": "cell", "value": null, "position": "10.00;1513.00", "size": "225;22", "children": [{"name": null, "role": "AXImage", "description": "Values", "role_description": "image", "value": null, "position": "27.00;1514.00", "size": "20;20", "children": []}, {"name": null, "role": "AXStaticText", "description": null, "role_description": "text", "value": "Values", "position": "49.00;1515.50", "size": "163;17", "children": []}, {"name": null, "role": "AXStaticText", "description": null, "role_description": "text", "value": "0", "position": "212.44;1515.50", "size": "13;17", "children": []}]}]}, {"name": null, "role": "AXColumn", "description": null, "role_description": "column", "value": null, "position": "10.00;52.00", "size": "225;1493", "children": []}]}, {"name": null, "role": "AXScrollBar", "description": null, "role_description": "scroll bar", "value": 0.0, "position": "245.00;52.00", "size": "15;648", "children": [{"name": null, "role": "AXValueIndicator", "description": null, "role_description": "value indicator", "value": 0.0, "position": "245.00;54.00", "size": "15;280", "children": []}, {"name": null, "role": "AXButton", "description": null, "role_description": "increment arrow button", "value": null, "position": "245.00;52.00", "size": "0;0", "children": []}, {"name": null, "role": "AXButton", "description": null, "role_description": "decrement arrow button", "value": null, "position": "245.00;52.00", "size": "0;0", "children": []}, {"name": null, "role": "AXButton", "description": null, "role_description": "increment page button", "value": null, "position": "245.00;334.00", "size": "15;366", "children": []}, {"name": null, "role": "AXButton", "description": null, "role_description": "decrement page button", "value": null, "position": "245.00;52.00", "size": "15;2", "children": []}]}]}, {"name": null, "role": "AXSplitter", "description": null, "role_description": "splitter", "value": 648.0, "position": "0.00;700.00", "size": "260;10", "children": []}, {"name": null, "role": "AXStaticText", "description": null, "role_description": "text", "value": "Summary", "position": "17.00;713.00", "size": "226;14", "children": []}, {"name": null, "role": "AXStaticText", "description": null, "role_description": "text", "value": "Assets", "position": "17.00;743.00", "size": "39;14", "children": []}, {"name": null, "role": "AXStaticText", "description": null, "role_description": "text", "value": "Liabilities", "position": "17.00;773.00", "size": "60;14", "children": []}, {"name": null, "role": "AXStaticText", "description": null, "role_description": "text", "value": "Equities", "position": "17.00;803.00", "size": "46;14", "children": []}, {"name": null, "role": "AXStaticText", "description": null, "role_description": "text", "value": "Net Income", "position": "29.00;833.00", "size": "65;14", "children": []}, {"name": null, "role": "AXStaticText", "description": null, "role_description": "text", "value": "Owner's Equity", "position": "29.00;818.00", "size": "100;14", "children": []}, {"name": null, "role": "AXStaticText", "description": null, "role_description": "text", "value": "Income", "position": "41.00;848.00", "size": "46;14", "children": []}, {"name": null, "role": "AXStaticText", "description": null, "role_description": "text", "value": "€0", "position": "131.00;848.00", "size": "112;14", "children": []}, {"name": null, "role": "AXStaticText", "description": null, "role_description": "text", "value": "Expenses", "position": "41.00;863.00", "size": "54;14", "children": []}, {"name": null, "role": "AXStaticText", "description": null, "role_description": "text", "value": "€0", "position": "131.00;863.00", "size": "112;14", "children": []}, {"name": null, "role": "AXStaticText", "description": null, "role_description": "text", "value": "€0", "position": "64.00;743.00", "size": "95;14", "children": []}, {"name": null, "role": "AXStaticText", "description": null, "role_description": "text", "value": "€0", "position": "153.00;803.00", "size": "90;14", "children": []}, {"name": null, "role": "AXStaticText", "description": null, "role_description": "text", "value": "€0", "position": "131.00;818.00", "size": "112;14", "children": []}, {"name": null, "role": "AXStaticText", "description": null, "role_description": "text", "value": "€0", "position": "131.00;833.00", "size": "112;14", "children": []}, {"name": null, "role": "AXStaticText", "description": null, "role_description": "text", "value": "Debit", "position": "120.00;728.00", "size": "39;14", "children": []}, {"name": null, "role": "AXStaticText", "description": null, "role_description": "text", "value": "Credit", "position": "204.00;728.00", "size": "39;14", "children": []}, {"name": null, "role": "AXStaticText", "description": null, "role_description": "text", "value": "Total", "position": "17.00;878.00", "size": "34;14", "children": []}, {"name": null, "role": "AXStaticText", "description": null, "role_description": "text", "value": "€0", "position": "153.00;878.00", "size": "90;14", "children": []}, {"name": null, "role": "AXStaticText", "description": null, "role_description": "text", "value": "€0", "position": "69.00;878.00", "size": "90;14", "children": []}, {"name": null, "role": "AXStaticText", "description": null, "role_description": "text", "value": "A/R", "position": "28.00;758.00", "size": "24;14", "children": []}, {"name": null, "role": "AXStaticText", "description": null, "role_description": "text", "value": "€0", "position": "64.00;758.00", "size": "95;14", "children": []}, {"name": null, "role": "AXStaticText", "description": null, "role_description": "text", "value": "A/P", "position": "28.00;788.00", "size": "24;14", "children": []}, {"name": null, "role": "AXStaticText", "description": null, "role_description": "text", "value": "€0", "position": "153.00;788.00", "size": "90;14", "children": []}, {"name": null, "role": "AXStaticText", "description": null, "role_description": "text", "value": "€0", "position": "153.00;773.00", "size": "90;14", "children": []}]}, {"name": null, "role": "AXSplitter", "description": null, "role_description": "splitter", "value": 260.0, "position": "260.00;52.00", "size": "1;845", "children": []}, {"name": null, "role": "AXScrollArea", "description": null, "role_description": "scroll area", "value": null, "position": "261.00;52.00", "size": "1118;845", "children": [{"name": null, "role": "AXTable", "description": null, "role_description": "table", "value": null, "position": "262.00;81.00", "size": "1608;800", "children": [{"name": null, "role": "AXColumn", "description": null, "role_description": "column", "value": null, "position": "262.00;81.00", "size": "128;800", "children": []}, {"name": null, "role": "AXColumn", "description": null, "role_description": "column", "value": null, "position": "390.00;81.00", "size": "123;800", "children": []}, {"name": null, "role": "AXColumn", "description": null, "role_description": "column", "value": null, "position": "513.00;81.00", "size": "123;800", "children": []}, {"name": null, "role": "AXColumn", "description": null, "role_description": "column", "value": null, "position": "636.00;81.00", "size": "123;800", "children": []}, {"name": null, "role": "AXColumn", "description": null, "role_description": "column", "value": null, "position": "759.00;81.00", "size": "123;800", "children": []}, {"name": null, "role": "AXColumn", "description": null, "role_description": "column", "value": null, "position": "882.00;81.00", "size": "123;800", "children": []}, {"name": null, "role": "AXColumn", "description": null, "role_description": "column", "value": null, "position": "1005.00;81.00", "size": "123;800", "children": []}, {"name": null, "role": "AXColumn", "description": null, "role_description": "column", "value": null, "position": "1128.00;81.00", "size": "123;800", "children": []}, {"name": null, "role": "AXColumn", "description": null, "role_description": "column", "value": null, "position": "1251.00;81.00", "size": "123;800", "children": []}, {"name": null, "role": "AXColumn", "description": null, "role_description": "column", "value": null, "position": "1374.00;81.00", "size": "123;800", "children": []}, {"name": null, "role": "AXColumn", "description": null, "role_description": "column", "value": null, "position": "1497.00;81.00", "size": "123;800", "children": []}, {"name": null, "role": "AXColumn", "description": null, "role_description": "column", "value": null, "position": "1620.00;81.00", "size": "123;800", "children": []}, {"name": null, "role": "AXColumn", "description": null, "role_description": "column", "value": null, "position": "1743.00;81.00", "size": "127;800", "children": []}, {"name": null, "role": "AXGroup", "description": null, "role_description": "group", "value": null, "position": "262.00;53.00", "size": "1608;28", "children": [{"name": "Cleared", "role": "AXButton", "description": null, "role_description": "sort button", "value": null, "position": "262.00;53.00", "size": "128;28", "children": []}, {"name": "Date", "role": "AXButton", "description": null, "role_description": "sort button", "value": null, "position": "390.00;53.00", "size": "123;28", "children": []}, {"name": "Identifier", "role": "AXButton", "description": null, "role_description": "sort button", "value": null, "position": "513.00;53.00", "size": "123;28", "children": []}, {"name": "Payee", "role": "AXButton", "description": null, "role_description": "sort button", "value": null, "position": "636.00;53.00", "size": "123;28", "children": []}, {"name": "Description", "role": "AXButton", "description": null, "role_description": "sort button", "value": null, "position": "759.00;53.00", "size": "123;28", "children": []}, {"name": "Account_1", "role": "AXButton", "description": null, "role_description": "sort button", "value": null, "position": "882.00;53.00", "size": "123;28", "children": []}, {"name": "Account_2", "role": "AXButton", "description": null, "role_description": "sort button", "value": null, "position": "1005.00;53.00", "size": "123;28", "children": []}, {"name": "Repeat", "role": "AXButton", "description": null, "role_description": "sort button", "value": null, "position": "1128.00;53.00", "size": "123;28", "children": []}, {"name": "Deposit_(Debit)", "role": "AXButton", "description": null, "role_description": "sort button", "value": null, "position": "1251.00;53.00", "size": "123;28", "children": []}, {"name": "Withdrawal_(Credit)", "role": "AXButton", "description": null, "role_description": "sort button", "value": null, "position": "1374.00;53.00", "size": "123;28", "children": []}, {"name": "Balance", "role": "AXButton", "description": null, "role_description": "sort button", "value": null, "position": "1497.00;53.00", "size": "123;28", "children": []}, {"name": "Field", "role": "AXButton", "description": null, "role_description": "sort button", "value": null, "position": "1620.00;53.00", "size": "123;28", "children": []}, {"name": "Notes", "role": "AXButton", "description": null, "role_description": "sort button", "value": null, "position": "1743.00;53.00", "size": "127;28", "children": []}]}]}, {"name": null, "role": "AXScrollBar", "description": null, "role_description": "scroll bar", "value": 0.0, "position": "262.00;881.00", "size": "1116;15", "children": [{"name": null, "role": "AXValueIndicator", "description": null, "role_description": "value indicator", "value": 0.0, "position": "264.00;881.00", "size": "772;15", "children": []}, {"name": null, "role": "AXButton", "description": null, "role_description": "increment arrow button", "value": null, "position": "262.00;881.00", "size": "0;0", "children": []}, {"name": null, "role": "AXButton", "description": null, "role_description": "decrement arrow button", "value": null, "position": "262.00;881.00", "size": "0;0", "children": []}, {"name": null, "role": "AXButton", "description": null, "role_description": "increment page button", "value": null, "position": "1036.00;881.00", "size": "342;15", "children": []}, {"name": null, "role": "AXButton", "description": null, "role_description": "decrement page button", "value": null, "position": "262.00;881.00", "size": "2;15", "children": []}]}]}]}, {"name": null, "role": "AXStaticText", "description": null, "role_description": "text", "value": "€0,00", "position": "1171.00;907.00", "size": "200;17", "children": []}, {"name": null, "role": "AXStaticText", "description": null, "role_description": "text", "value": "0 transactions", "position": "720.00;907.00", "size": "200;17", "children": []}, {"name": null, "role": "AXGroup", "description": null, "role_description": "group", "value": null, "position": "269.00;902.50", "size": "57;23", "children": [{"name": null, "role": "AXButton", "description": "add", "role_description": "button", "value": null, "position": "269.00;902.50", "size": "29;23", "children": []}, {"name": null, "role": "AXButton", "description": "remove", "role_description": "button", "value": null, "position": "298.00;902.50", "size": "28;23", "children": []}]}, {"name": null, "role": "AXPopUpButton", "description": null, "role_description": "pop up button", "value": "All", "position": "334.00;901.00", "size": "170;26", "children": []}, {"name": null, "role": "AXToolbar", "description": null, "role_description": "toolbar", "value": null, "position": "0.00;0.00", "size": "1379;52", "children": [{"name": "New_Account", "role": "AXButton", "description": null, "role_description": "button", "value": null, "position": "247.00;0.00", "size": "84;52", "children": []}, {"name": "New_Account_Group", "role": "AXButton", "description": null, "role_description": "button", "value": null, "position": "331.00;0.00", "size": "119;52", "children": []}, {"name": "New_Transaction", "role": "AXButton", "description": null, "role_description": "button", "value": null, "position": "450.00;0.00", "size": "102;52", "children": []}, {"name": "Add_Transactions", "role": "AXButton", "description": null, "role_description": "button", "value": null, "position": "552.00;0.00", "size": "106;52", "children": []}, {"name": "Edit_Transactions", "role": "AXButton", "description": null, "role_description": "button", "value": null, "position": "657.50;0.00", "size": "105;52", "children": []}, {"name": "New_Filter", "role": "AXButton", "description": null, "role_description": "button", "value": null, "position": "771.50;0.00", "size": "67;52", "children": []}, {"name": "New_Client", "role": "AXButton", "description": null, "role_description": "button", "value": null, "position": "838.50;0.00", "size": "71;52", "children": []}, {"name": "Start_Timer", "role": "AXButton", "description": null, "role_description": "button", "value": null, "position": "909.50;0.00", "size": "73;52", "children": []}, {"name": "New_Merchant", "role": "AXButton", "description": null, "role_description": "button", "value": null, "position": "982.50;0.00", "size": "90;52", "children": []}, {"name": "New_Report", "role": "AXButton", "description": null, "role_description": "button", "value": null, "position": "1072.50;0.00", "size": "76;52", "children": []}, {"name": null, "role": "AXGroup", "description": null, "role_description": "group", "value": null, "position": "1157.50;0.00", "size": "128;52", "children": [{"name": null, "role": "AXTextField", "description": null, "role_description": "search text field", "value": "", "position": "1160.50;9.00", "size": "122;25", "children": [{"name": "", "role": "AXButton", "description": "search", "role_description": "button", "value": null, "position": "1162.50;10.00", "size": "25;22", "children": []}]}, {"name": null, "role": "AXStaticText", "description": null, "role_description": "text", "value": "Search", "position": "1199.50;35.00", "size": "44;14", "children": []}]}, {"name": null, "role": "AXPopUpButton", "description": "more toolbar items", "role_description": "pop up button", "value": null, "position": "1344.00;14.00", "size": "26;14", "children": []}]}, {"name": null, "role": "AXButton", "description": null, "role_description": "close button", "value": null, "position": "19.00;18.00", "size": "14;16", "children": []}, {"name": null, "role": "AXButton", "description": null, "role_description": "zoom button", "value": null, "position": "59.00;18.00", "size": "14;16", "children": [{"name": null, "role": "AXGroup", "description": null, "role_description": "group", "value": null, "position": "59.00;18.00", "size": "14;16", "children": [{"name": null, "role": "AXGroup", "description": null, "role_description": "group", "value": null, "position": "59.00;18.00", "size": "14;16", "children": []}]}]}, {"name": null, "role": "AXButton", "description": null, "role_description": "minimize button", "value": null, "position": "39.00;18.00", "size": "14;16", "children": []}, {"name": null, "role": "AXStaticText", "description": null, "role_description": "text", "value": "[name]", "position": "87.00;0.00", "size": "160;52", "children": []}, {"name": null, "role": "AXSheet", "description": null, "role_description": "sheet", "value": null, "position": "390.00;181.00", "size": "600;566", "children": [{"name": null, "role": "AXScrollArea", "description": null, "role_description": "scroll area", "value": null, "position": "390.00;181.00", "size": "600;505", "children": [{"name": "", "role": "AXCheckBox", "description": null, "role_description": "checkbox", "value": 0, "position": "515.00;201.00", "size": "455;18", "children": []}, {"name": null, "role": "AXStaticText", "description": null, "role_description": "text", "value": "Cleared:", "position": "410.00;203.00", "size": "100;20", "children": []}, {"name": null, "role": "AXDateTimeArea", "description": null, "role_description": "date time area", "value": "2024-08-16 15:19:24 +0000", "position": "515.00;229.00", "size": "96;28", "children": [{"name": null, "role": "AXIncrementor", "description": null, "role_description": "stepper", "value": 0.5, "position": "592.50;233.00", "size": "19;24", "children": [{"name": null, "role": "AXButton", "description": null, "role_description": "increment arrow button", "value": null, "position": "592.50;233.00", "size": "19;12", "children": []}, {"name": null, "role": "AXButton", "description": null, "role_description": "decrement arrow button", "value": null, "position": "592.50;245.00", "size": "19;12", "children": []}]}]}, {"name": null, "role": "AXDisclosureTriangle", "description": null, "role_description": "disclosure triangle", "value": 0, "position": "616.50;238.50", "size": "13;13", "children": []}, {"name": null, "role": "AXStaticText", "description": null, "role_description": "text", "value": "Date:", "position": "410.00;239.00", "size": "100;20", "children": []}, {"name": null, "role": "AXStaticText", "description": null, "role_description": "text", "value": "1", "position": "515.00;267.00", "size": "455;20", "children": []}, {"name": null, "role": "AXStaticText", "description": null, "role_description": "text", "value": "Identifier:", "position": "410.00;267.00", "size": "100;20", "children": []}, {"name": null, "role": "AXTextField", "description": null, "role_description": "text field", "value": "doggy", "position": "515.00;297.00", "size": "455;20", "children": []}, {"name": null, "role": "AXStaticText", "description": null, "role_description": "text", "value": "Payee:", "position": "410.00;300.00", "size": "100;20", "children": []}, {"name": null, "role": "AXTextField", "description": null, "role_description": "text field", "value": "bone", "position": "515.00;327.00", "size": "455;20", "children": []}, {"name": null, "role": "AXStaticText", "description": null, "role_description": "text", "value": "Description:", "position": "410.00;330.00", "size": "100;20", "children": []}, {"name": null, "role": "AXPopUpButton", "description": null, "role_description": "pop up button", "value": "Depreciation", "position": "512.00;357.00", "size": "461;25", "children": []}, {"name": null, "role": "AXStaticText", "description": null, "role_description": "text", "value": "Account 1:", "position": "410.00;361.00", "size": "100;20", "children": []}, {"name": null, "role": "AXPopUpButton", "description": null, "role_description": "pop up button", "value": "Credit Card", "position": "512.00;392.00", "size": "461;25", "children": []}, {"name": null, "role": "AXStaticText", "description": null, "role_description": "text", "value": "Account 2:", "position": "410.00;396.00", "size": "100;20", "children": []}, {"name": "", "role": "AXCheckBox", "description": null, "role_description": "checkbox", "value": 1, "position": "515.00;430.00", "size": "22;18", "children": []}, {"name": null, "role": "AXTextField", "description": null, "role_description": "text field", "value": "1", "position": "539.00;428.00", "size": "31;22", "children": []}, {"name": null, "role": "AXPopUpButton", "description": null, "role_description": "pop up button", "value": "days", "position": "576.00;427.00", "size": "80;26", "children": []}, {"name": null, "role": "AXPopUpButton", "description": null, "role_description": "pop up button", "value": "Date", "position": "697.00;427.00", "size": "71;26", "children": []}, {"name": null, "role": "AXStaticText", "description": null, "role_description": "text", "value": "Ends", "position": "658.00;431.00", "size": "35;17", "children": []}, {"name": null, "role": "AXDateTimeArea", "description": null, "role_description": "date time area", "value": "2025-08-16 15:20:48 +0000", "position": "773.00;424.00", "size": "96;27", "children": [{"name": null, "role": "AXIncrementor", "description": null, "role_description": "stepper", "value": 0.5, "position": "850.00;427.00", "size": "19;24", "children": [{"name": null, "role": "AXButton", "description": null, "role_description": "increment arrow button", "value": null, "position": "850.00;427.00", "size": "19;12", "children": []}, {"name": null, "role": "AXButton", "description": null, "role_description": "decrement arrow button", "value": null, "position": "850.00;439.00", "size": "19;12", "children": []}]}]}, {"name": null, "role": "AXStaticText", "description": null, "role_description": "text", "value": "Repeat:", "position": "410.00;433.00", "size": "100;20", "children": []}, {"name": null, "role": "AXTextField", "description": null, "role_description": "text field", "value": "", "position": "515.00;478.00", "size": "100;22", "children": []}, {"name": null, "role": "AXTextField", "description": null, "role_description": "text field", "value": "1,00", "position": "623.00;478.00", "size": "100;22", "children": []}, {"name": null, "role": "AXPopUpButton", "description": null, "role_description": "pop up button", "value": "Europe (Euro / EUR)", "position": "729.00;477.00", "size": "244;26", "children": []}, {"name": null, "role": "AXStaticText", "description": null, "role_description": "text", "value": "Debit (Expense)", "position": "510.00;461.00", "size": "110;14", "children": []}, {"name": null, "role": "AXStaticText", "description": null, "role_description": "text", "value": "Credit (Rebate)", "position": "618.00;461.00", "size": "110;14", "children": []}, {"name": null, "role": "AXStaticText", "description": null, "role_description": "text", "value": "Total:", "position": "410.00;483.00", "size": "100;20", "children": []}, {"name": null, "role": "AXTextField", "description": null, "role_description": "text field", "value": "uuu", "position": "515.00;513.00", "size": "455;20", "children": []}, {"name": null, "role": "AXStaticText", "description": null, "role_description": "text", "value": "Notes:", "position": "410.00;516.00", "size": "100;20", "children": []}, {"name": null, "role": "AXScrollArea", "description": null, "role_description": "scroll area", "value": null, "position": "410.00;568.00", "size": "560;86", "children": [{"name": null, "role": "AXList", "description": null, "role_description": "grid", "value": null, "position": "411.00;569.00", "size": "558;84", "children": []}]}, {"name": "", "role": "AXMenuButton", "description": null, "role_description": "menu button", "value": null, "position": "410.00;661.00", "size": "31;25", "children": []}, {"name": "", "role": "AXButton", "description": "remove", "role_description": "button", "value": null, "position": "449.00;661.00", "size": "25;25", "children": []}, {"name": null, "role": "AXStaticText", "description": null, "role_description": "text", "value": "Attachments:", "position": "408.00;549.00", "size": "79;14", "children": []}]}, {"name": "Save", "role": "AXButton", "description": null, "role_description": "button", "value": null, "position": "894.00;702.00", "size": "82;32", "children": []}, {"name": "Cancel", "role": "AXButton", "description": null, "role_description": "button", "value": null, "position": "812.00;702.00", "size": "82;32", "children": []}, {"name": "Split_Transaction", "role": "AXButton", "description": null, "role_description": "button", "value": null, "position": "404.00;702.00", "size": "162;32", "children": []}, {"name": null, "role": "AXSheet", "description": null, "role_description": "sheet", "value": null, "position": "210.00;157.00", "size": "959;614", "children": [{"name": null, "role": "AXSplitGroup", "description": null, "role_description": "split group", "value": null, "position": "210.00;157.00", "size": "959;614", "children": [{"name": null, "role": "AXGroup", "description": null, "role_description": "group", "value": null, "position": "210.00;157.00", "size": "200;614", "children": [{"name": null, "role": "AXScrollArea", "description": null, "role_description": "scroll area", "value": null, "position": "210.00;157.00", "size": "200;614", "children": [{"name": null, "role": "AXOutline", "description": null, "role_description": "outline", "value": null, "position": "210.00;157.00", "size": "240;614", "children": [{"name": null, "role": "AXRow", "description": null, "role_description": "outline row", "value": null, "position": "210.00;170.00", "size": "240;19", "children": [{"name": null, "role": "AXCell", "description": null, "role_description": "cell", "value": null, "position": "220.00;170.00", "size": "220;19", "children": [{"name": null, "role": "AXStaticText", "description": null, "role_description": "text", "value": "DEVICES", "position": "229.00;172.50", "size": "52;14", "children": []}, {"name": "0", "role": "AXButton", "description": null, "role_description": "button", "value": null, "position": "409.00;169.00", "size": "26;21", "children": []}]}]}, {"name": null, "role": "AXRow", "description": null, "role_description": "outline row", "value": null, "position": "210.00;202.00", "size": "240;19", "children": [{"name": null, "role": "AXCell", "description": null, "role_description": "cell", "value": null, "position": "220.00;202.00", "size": "220;19", "children": [{"name": null, "role": "AXStaticText", "description": null, "role_description": "text", "value": "SHARED", "position": "229.00;204.50", "size": "50;14", "children": []}, {"name": "0", "role": "AXButton", "description": null, "role_description": "button", "value": null, "position": "409.00;201.00", "size": "26;21", "children": []}]}]}, {"name": null, "role": "AXColumn", "description": null, "role_description": "column", "value": null, "position": "220.00;157.00", "size": "220;614", "children": []}]}]}]}, {"name": null, "role": "AXSplitter", "description": null, "role_description": "splitter", "value": 200.0, "position": "410.00;157.00", "size": "1;614", "children": []}, {"name": "Done", "role": "AXButton", "description": null, "role_description": "button", "value": null, "position": "1082.00;734.00", "size": "73;32", "children": []}, {"name": null, "role": "AXStaticText", "description": null, "role_description": "text", "value": "No camera or scanner connected.", "position": "682.50;434.00", "size": "216;17", "children": []}]}]}]}]}